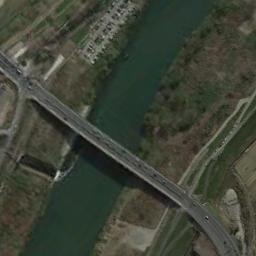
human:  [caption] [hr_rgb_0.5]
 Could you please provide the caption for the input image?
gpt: A bridge joints the land on both sides of the turquoise river, With long yellow banks on both sides of the river .

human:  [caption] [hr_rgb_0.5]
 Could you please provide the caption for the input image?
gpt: A bridge is over the river with some plants and a parking lot beside .

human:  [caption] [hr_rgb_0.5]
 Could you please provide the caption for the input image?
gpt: A bridge built on a dark green river and the flood bed of the river while a parking lot on the one side of the river .

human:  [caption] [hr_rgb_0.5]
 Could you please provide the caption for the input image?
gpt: The bridge made a turn as it approached the shore and the water under the bridge is clear .

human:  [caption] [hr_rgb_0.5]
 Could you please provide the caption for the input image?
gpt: There is a river under the bridge .